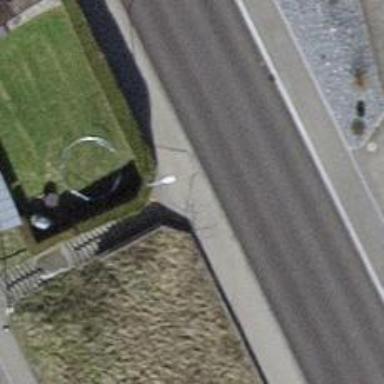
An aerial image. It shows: Asphalt sidewalk.